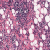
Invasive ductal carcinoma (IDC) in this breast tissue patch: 1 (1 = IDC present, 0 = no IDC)